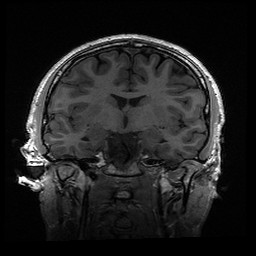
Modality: T1w
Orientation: sagittal